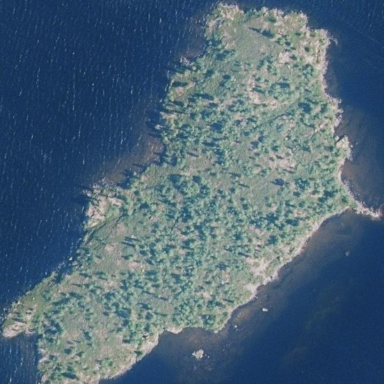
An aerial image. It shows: Islet.